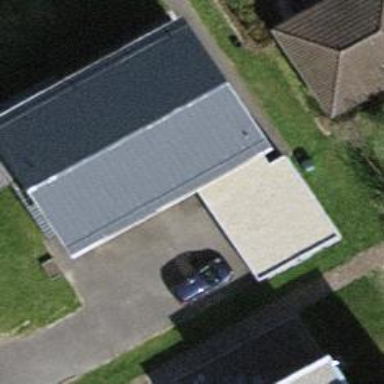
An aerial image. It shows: Garage building.